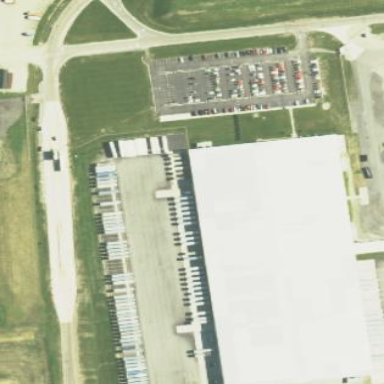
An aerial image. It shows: Industrial building.